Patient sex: M
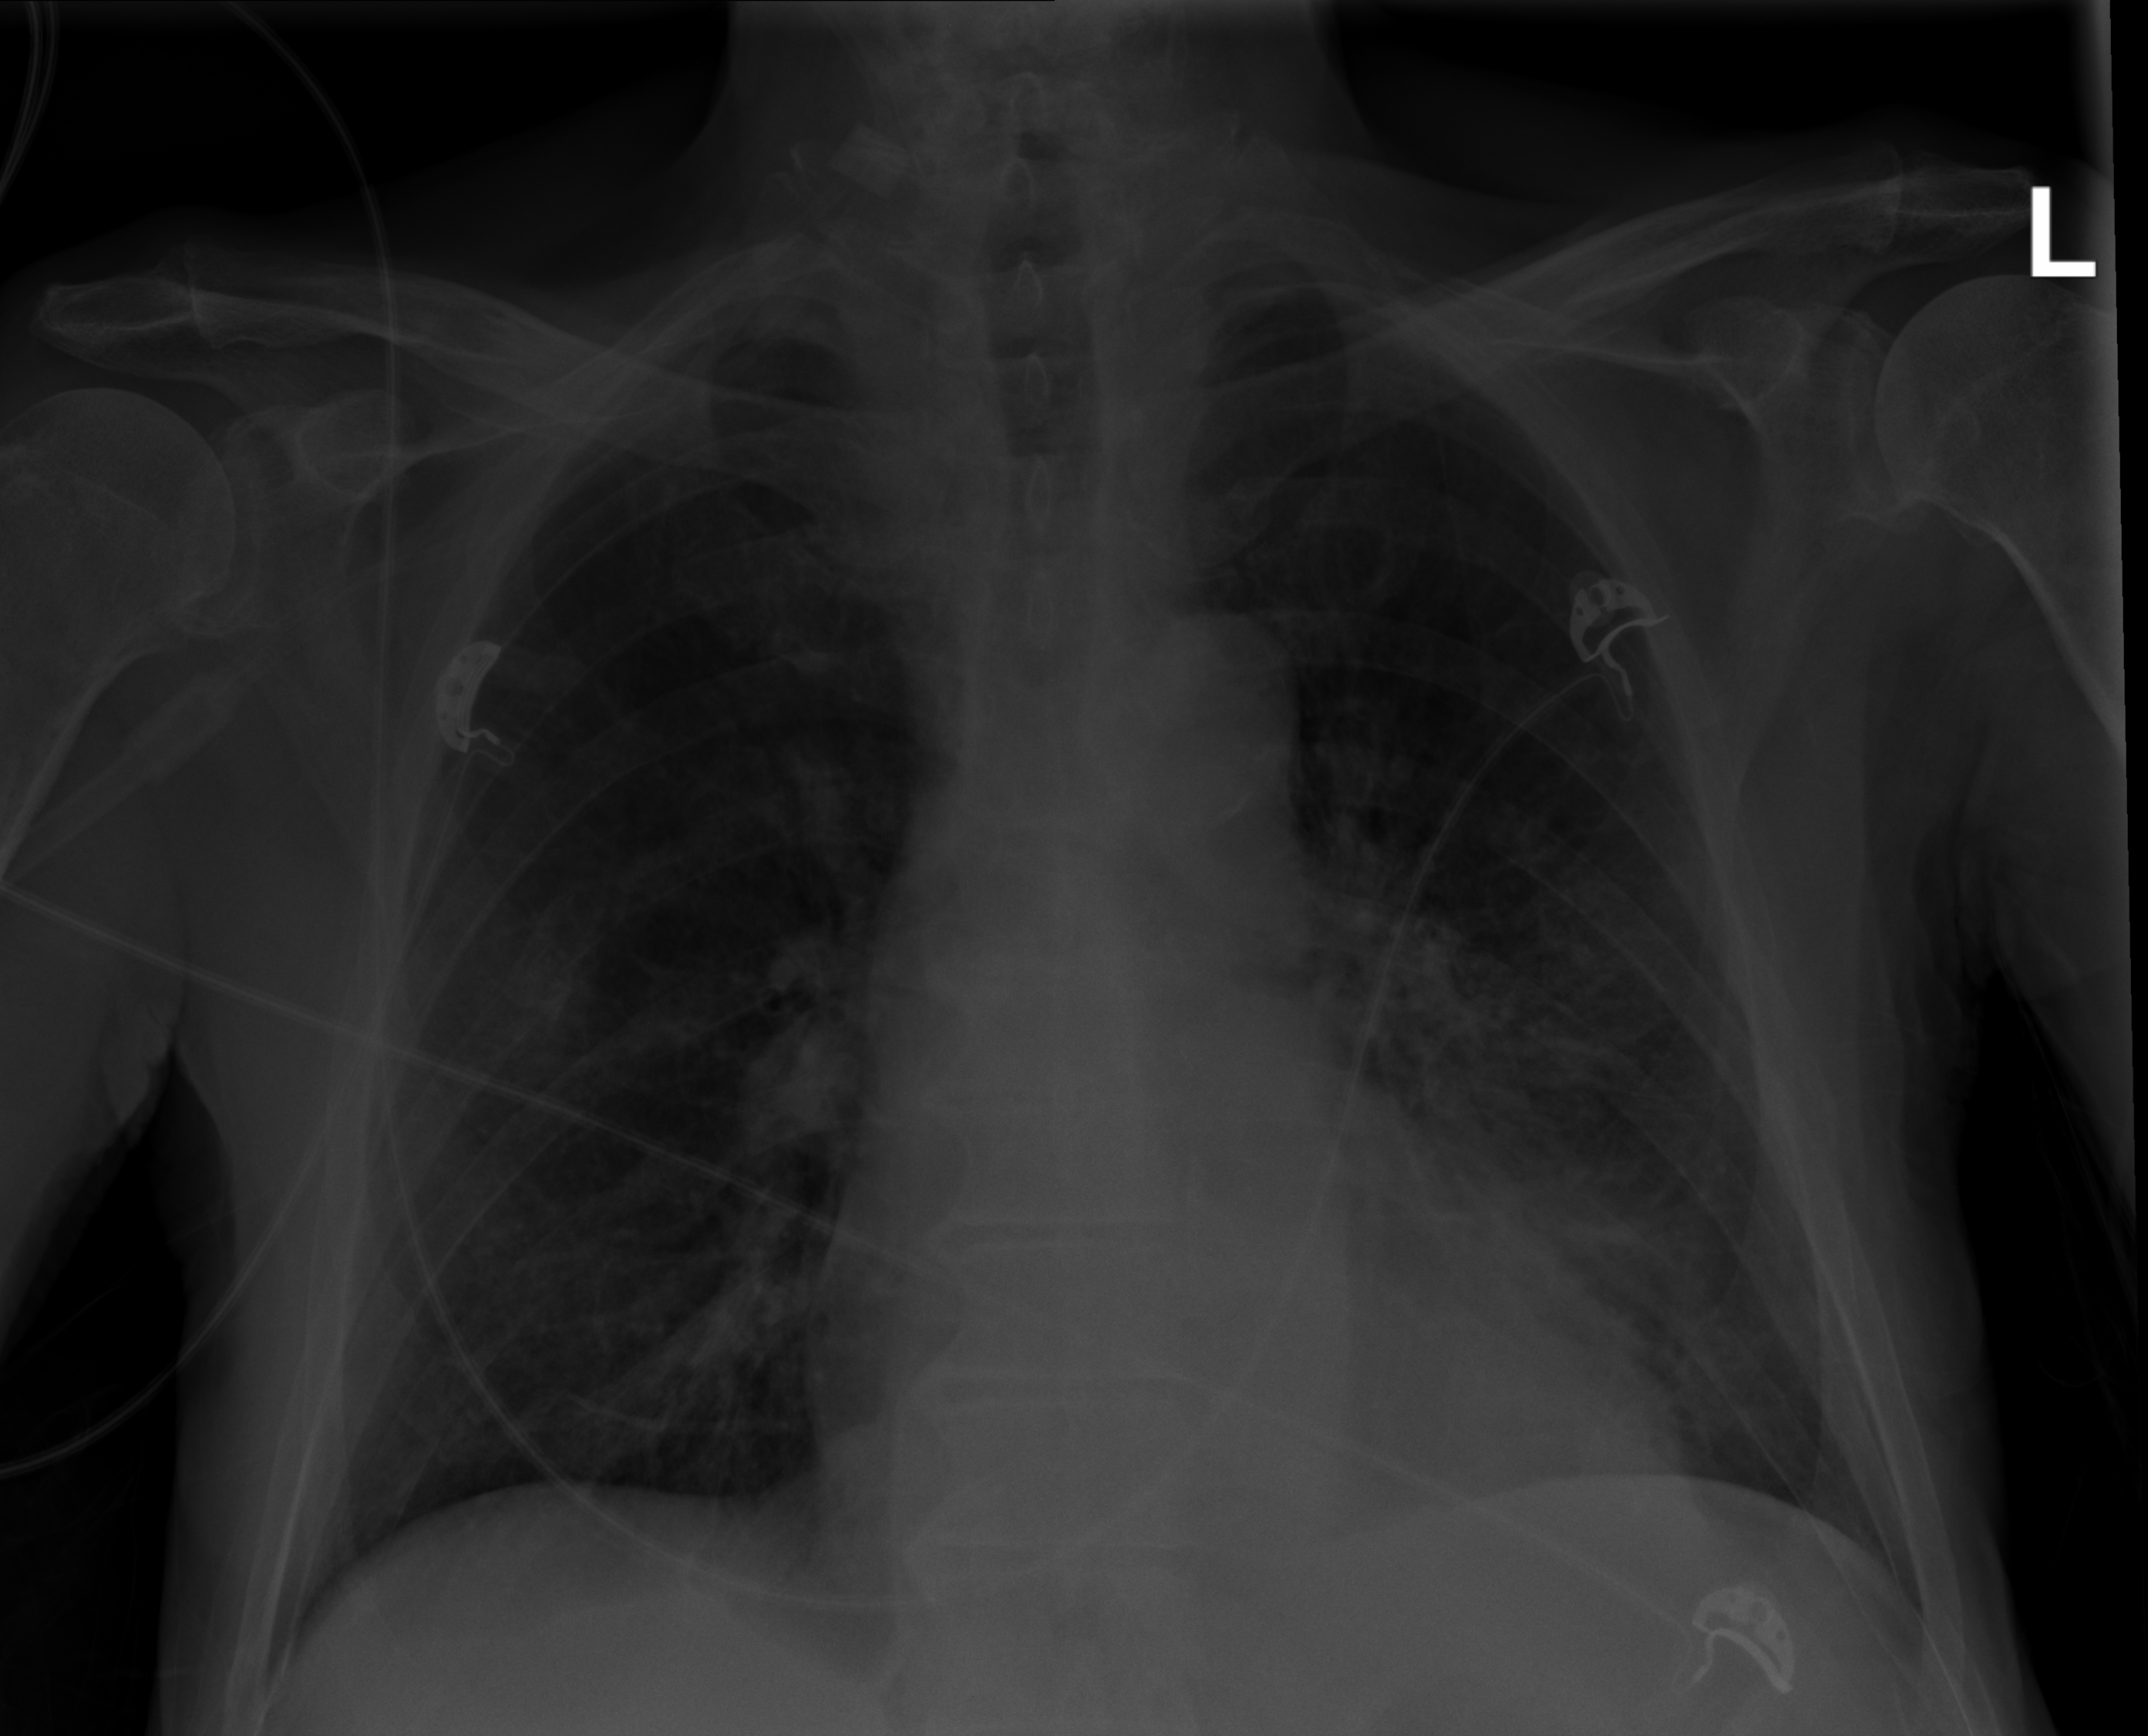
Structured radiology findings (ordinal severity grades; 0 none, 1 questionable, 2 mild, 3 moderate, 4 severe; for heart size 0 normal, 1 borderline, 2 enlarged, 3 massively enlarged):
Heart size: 0
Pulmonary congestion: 0
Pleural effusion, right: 0
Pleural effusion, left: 0
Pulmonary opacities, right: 0
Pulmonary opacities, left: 2
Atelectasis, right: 0
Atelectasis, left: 2